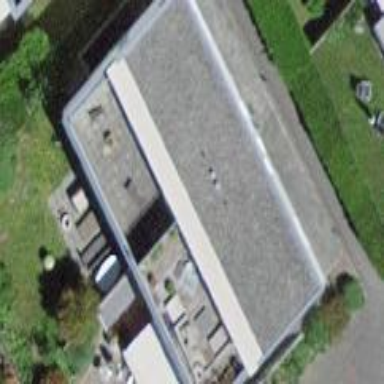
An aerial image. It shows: Terrace building with flat roof.